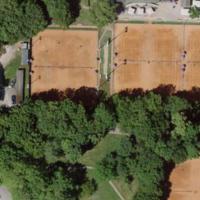
EUNIS habitat code: 53
Species observed at this site:
Pinus sylvestris